Question: I want to be able to tell if tap is within a MKPolygon.
I have a MKPolygon:
'''
CLLocationCoordinate2D points[4];
points[0] = CLLocationCoordinate2DMake(41.000512, -109.050116);
points[1] = CLLocationCoordinate2DMake(41.002371, -102.052066);
points[2] = CLLocationCoordinate2DMake(36.993076, -102.041981);
points[3] = CLLocationCoordinate2DMake(36.99892, -109.045267);
MKPolygon* poly = [MKPolygon polygonWithCoordinates:points count:4];
[self.mapView addOverlay:poly];
//create UIGestureRecognizer to detect a tap
UITapGestureRecognizer *tapRecognizer = [[UITapGestureRecognizer alloc] initWithTarget:self action:@selector(foundTap:)];
tapRecognizer.numberOfTapsRequired = 1;
tapRecognizer.numberOfTouchesRequired = 1;
[self.mapView addGestureRecognizer:tapRecognizer];
'''
its just a basic outline of the state Colorado.
I got the tap to lat/long conversion set up:
'''
-(IBAction)foundTap:(UITapGestureRecognizer *)recognizer
{
CGPoint point = [recognizer locationInView:self.mapView];
CLLocationCoordinate2D tapPoint = [self.mapView convertPoint:point toCoordinateFromView:self.view];
}
'''
but i am unsure how to tech if my tap point is within the MKPolygon. there does not seem to be a method to do this check, so i'm guessing i need to convert the MKPolygon to a CGRect and use CGRectContainsPoint.
MKPolygon has a .points property but i can't seem to get them back out.
any suggestions?
EDIT:
Both solutions below work in iOS 6 or lower, but breaks in iOS 7. In iOS 7 the 'polygon.path' property allways returns 'NULL'. Ms Anna was kind enough to provide <URL>'.
image of my polygon:

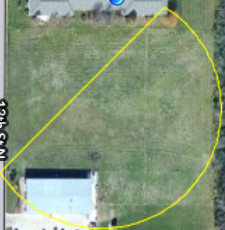
Answer: I created this MKPolygon category in case anyone wants to use it. Seems to work well. You have to account for the interior polygons (i.e. holes in the polygon):
'''
@interface MKPolygon (PointInPolygon)
-(BOOL) pointInPolygon:(CLLocationCoordinate2D) point mapView: (MKMapView*) mapView;
@end
@implementation MKPolygon (PointInPolygon)
-(BOOL) pointInPolygon:(CLLocationCoordinate2D) point mapView: (MKMapView*) mapView {
MKMapPoint mapPoint = MKMapPointForCoordinate(point);
MKPolygonView * polygonView = (MKPolygonView*)[mapView viewForOverlay:self];
CGPoint polygonViewPoint = [polygonView pointForMapPoint:mapPoint];
return CGPathContainsPoint(polygonView.path, NULL, polygonViewPoint, NO) &&
![self pointInInteriorPolygons:point mapView:mapView];
}
-(BOOL) pointInInteriorPolygons:(CLLocationCoordinate2D) point mapView: (MKMapView*) mapView {
return [self pointInInteriorPolygonIndex:0 point:point mapView:mapView];
}
-(BOOL) pointInInteriorPolygonIndex:(int) index point:(CLLocationCoordinate2D) point mapView: (MKMapView*) mapView {
if(index >= [self.interiorPolygons count])
return NO;
return [[self.interiorPolygons objectAtIndex:index] pointInPolygon:point mapView:mapView] || [self pointInInteriorPolygonIndex:(index+1) point:point mapView:mapView];
}
@end
'''